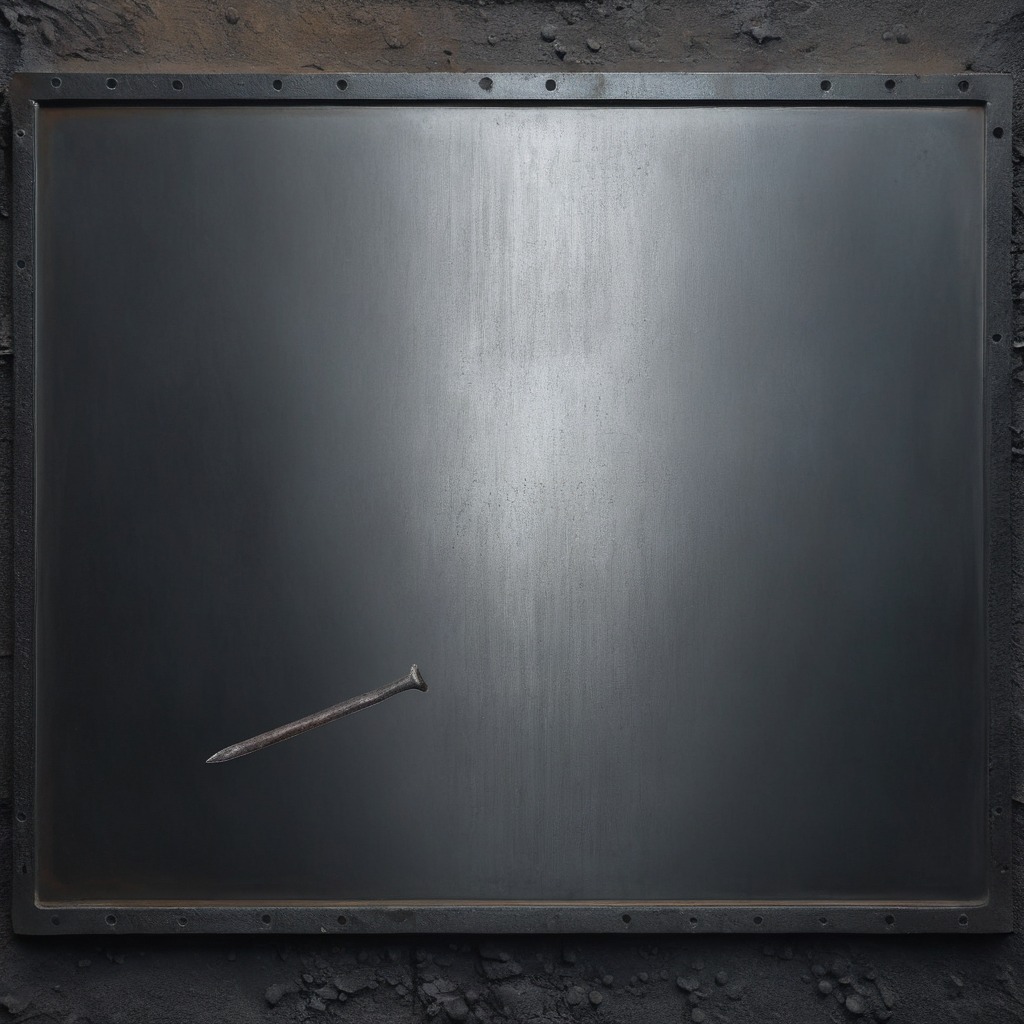
An iron nail is lying on the cold steel table in a mining workshop.